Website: lowes
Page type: customer-info-address
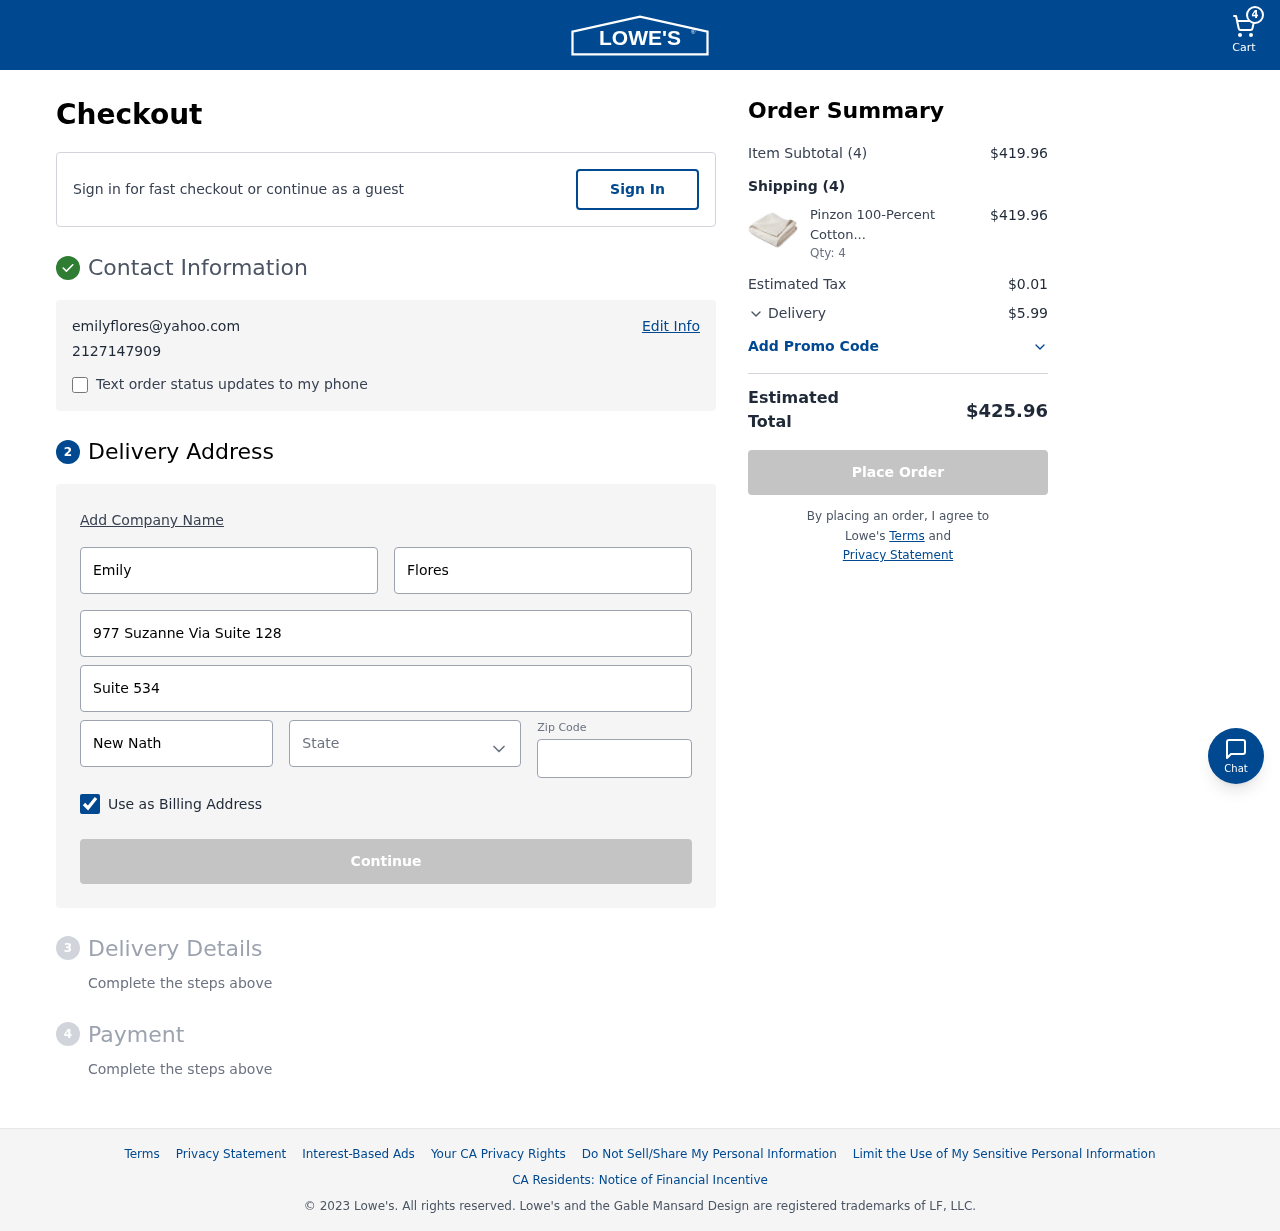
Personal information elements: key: PII_CITY
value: New Nathaniel
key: PII_EMAIL
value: emilyflores@yahoo.com
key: PII_FIRSTNAME
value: Emily
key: PII_LASTNAME
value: Flores
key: PII_PHONE
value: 2127147909
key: PII_POSTCODE
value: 98503
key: PII_STATE
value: South Carolina
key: PII_STREET
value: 977 Suzanne Via Suite 128
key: PII_STREET2
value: Suite 534
Product elements: key: PRODUCT1_NAME
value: Pinzon 100-Percent Cotton Jacquard Avalon Matelasse Coverlet
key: PRODUCT1_QUANTITY
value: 4
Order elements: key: ORDER_NUM_ITEMS
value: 4
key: ORDER_SUBTOTAL
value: $419.96
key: ORDER_NUM_ITEMS2
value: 4
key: ORDER_SUBTOTAL2
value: $419.96
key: ORDER_TAX
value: $0.01
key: ORDER_SHIPPING_COST
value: $5.99
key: ORDER_TOTAL
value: $425.96